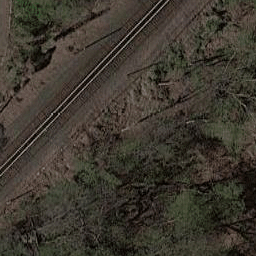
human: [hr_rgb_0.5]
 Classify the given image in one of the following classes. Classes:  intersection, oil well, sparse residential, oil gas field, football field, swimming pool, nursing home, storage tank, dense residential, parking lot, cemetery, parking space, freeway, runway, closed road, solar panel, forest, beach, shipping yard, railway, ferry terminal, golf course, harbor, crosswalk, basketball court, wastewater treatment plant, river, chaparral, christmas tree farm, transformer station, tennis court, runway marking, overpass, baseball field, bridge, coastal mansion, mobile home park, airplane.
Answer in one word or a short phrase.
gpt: railway